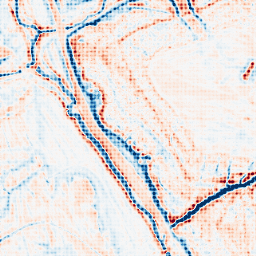
Category: edge_preserving
Decomposition family: bilateral
Decomposition parameters: d: 15
sigma_color: 100
sigma_space: 100
Upsampling method: sinc_blackman
Upsampling parameters: scale: 4
kernel_size: 4
Upsampling scale: 4